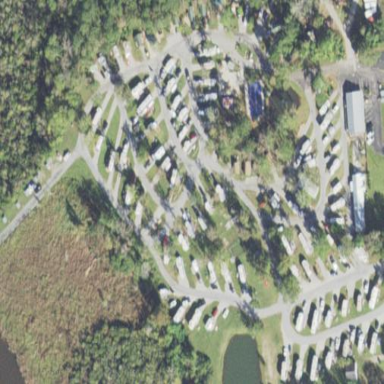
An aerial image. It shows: Camping site with tents and caravans.